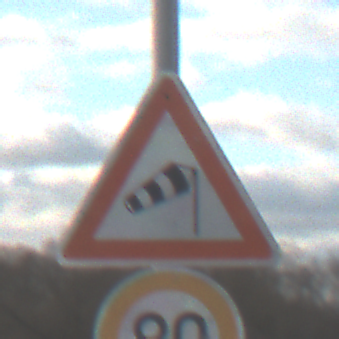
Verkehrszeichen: SeitenwindVonRechts
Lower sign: Geschwindigkeit80
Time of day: SunriseSunset
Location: Outdoor (RoadRail)
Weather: PartlyCloudy
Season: NotSpecified
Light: Natural